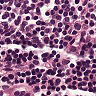
Metastatic tissue present: no